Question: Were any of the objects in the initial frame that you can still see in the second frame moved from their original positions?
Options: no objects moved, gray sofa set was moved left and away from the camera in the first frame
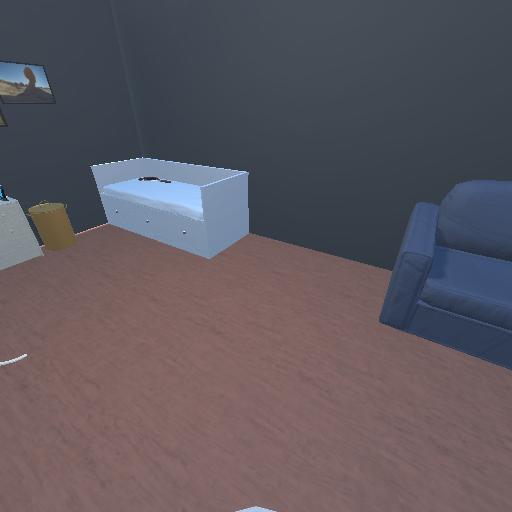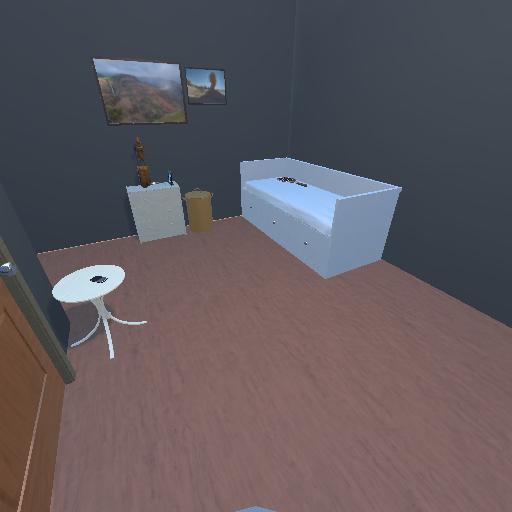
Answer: no objects moved